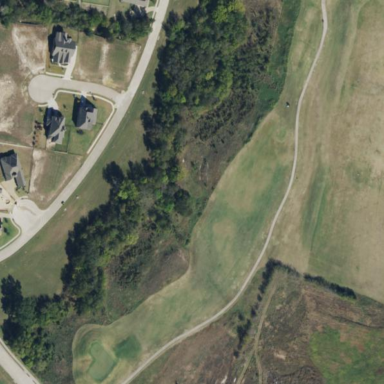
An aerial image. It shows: Rough area on grassy golf course.